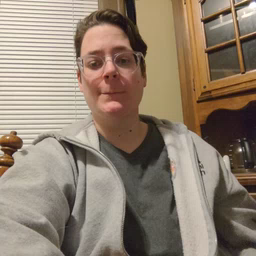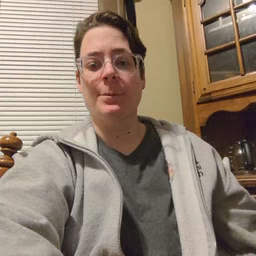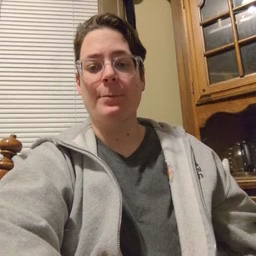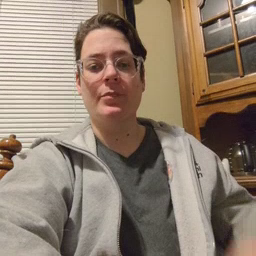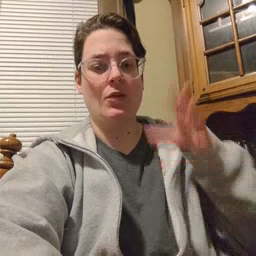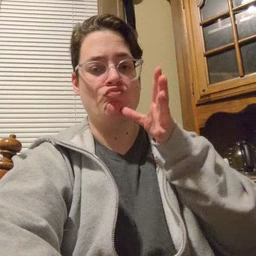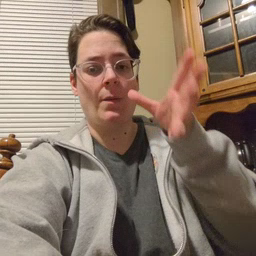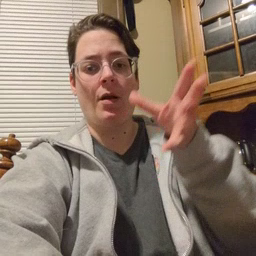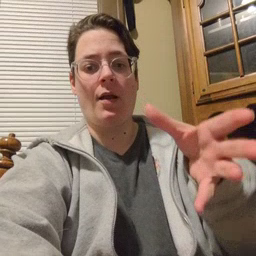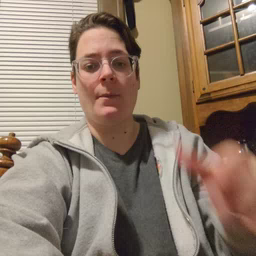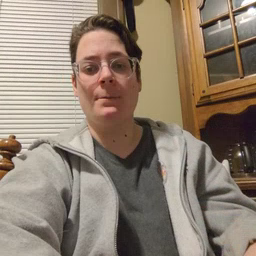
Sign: grandma